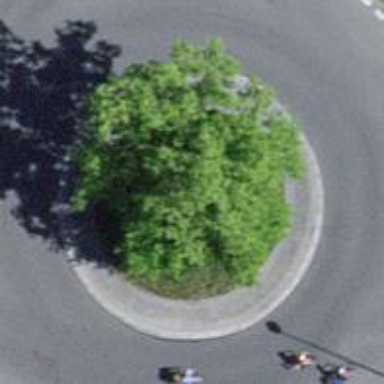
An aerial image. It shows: Tertiary road that leads to roundabout.